Interaction volume radius: 10 \u00c5
Interaction volume height: 10 \u00c5
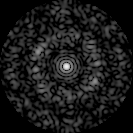
Disorder parameter: 0.8154